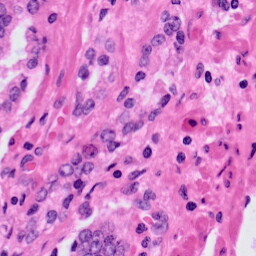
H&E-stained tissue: Prostate